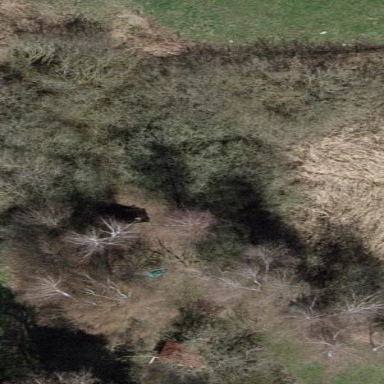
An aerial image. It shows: Area covered in scrub vegetation.